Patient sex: M
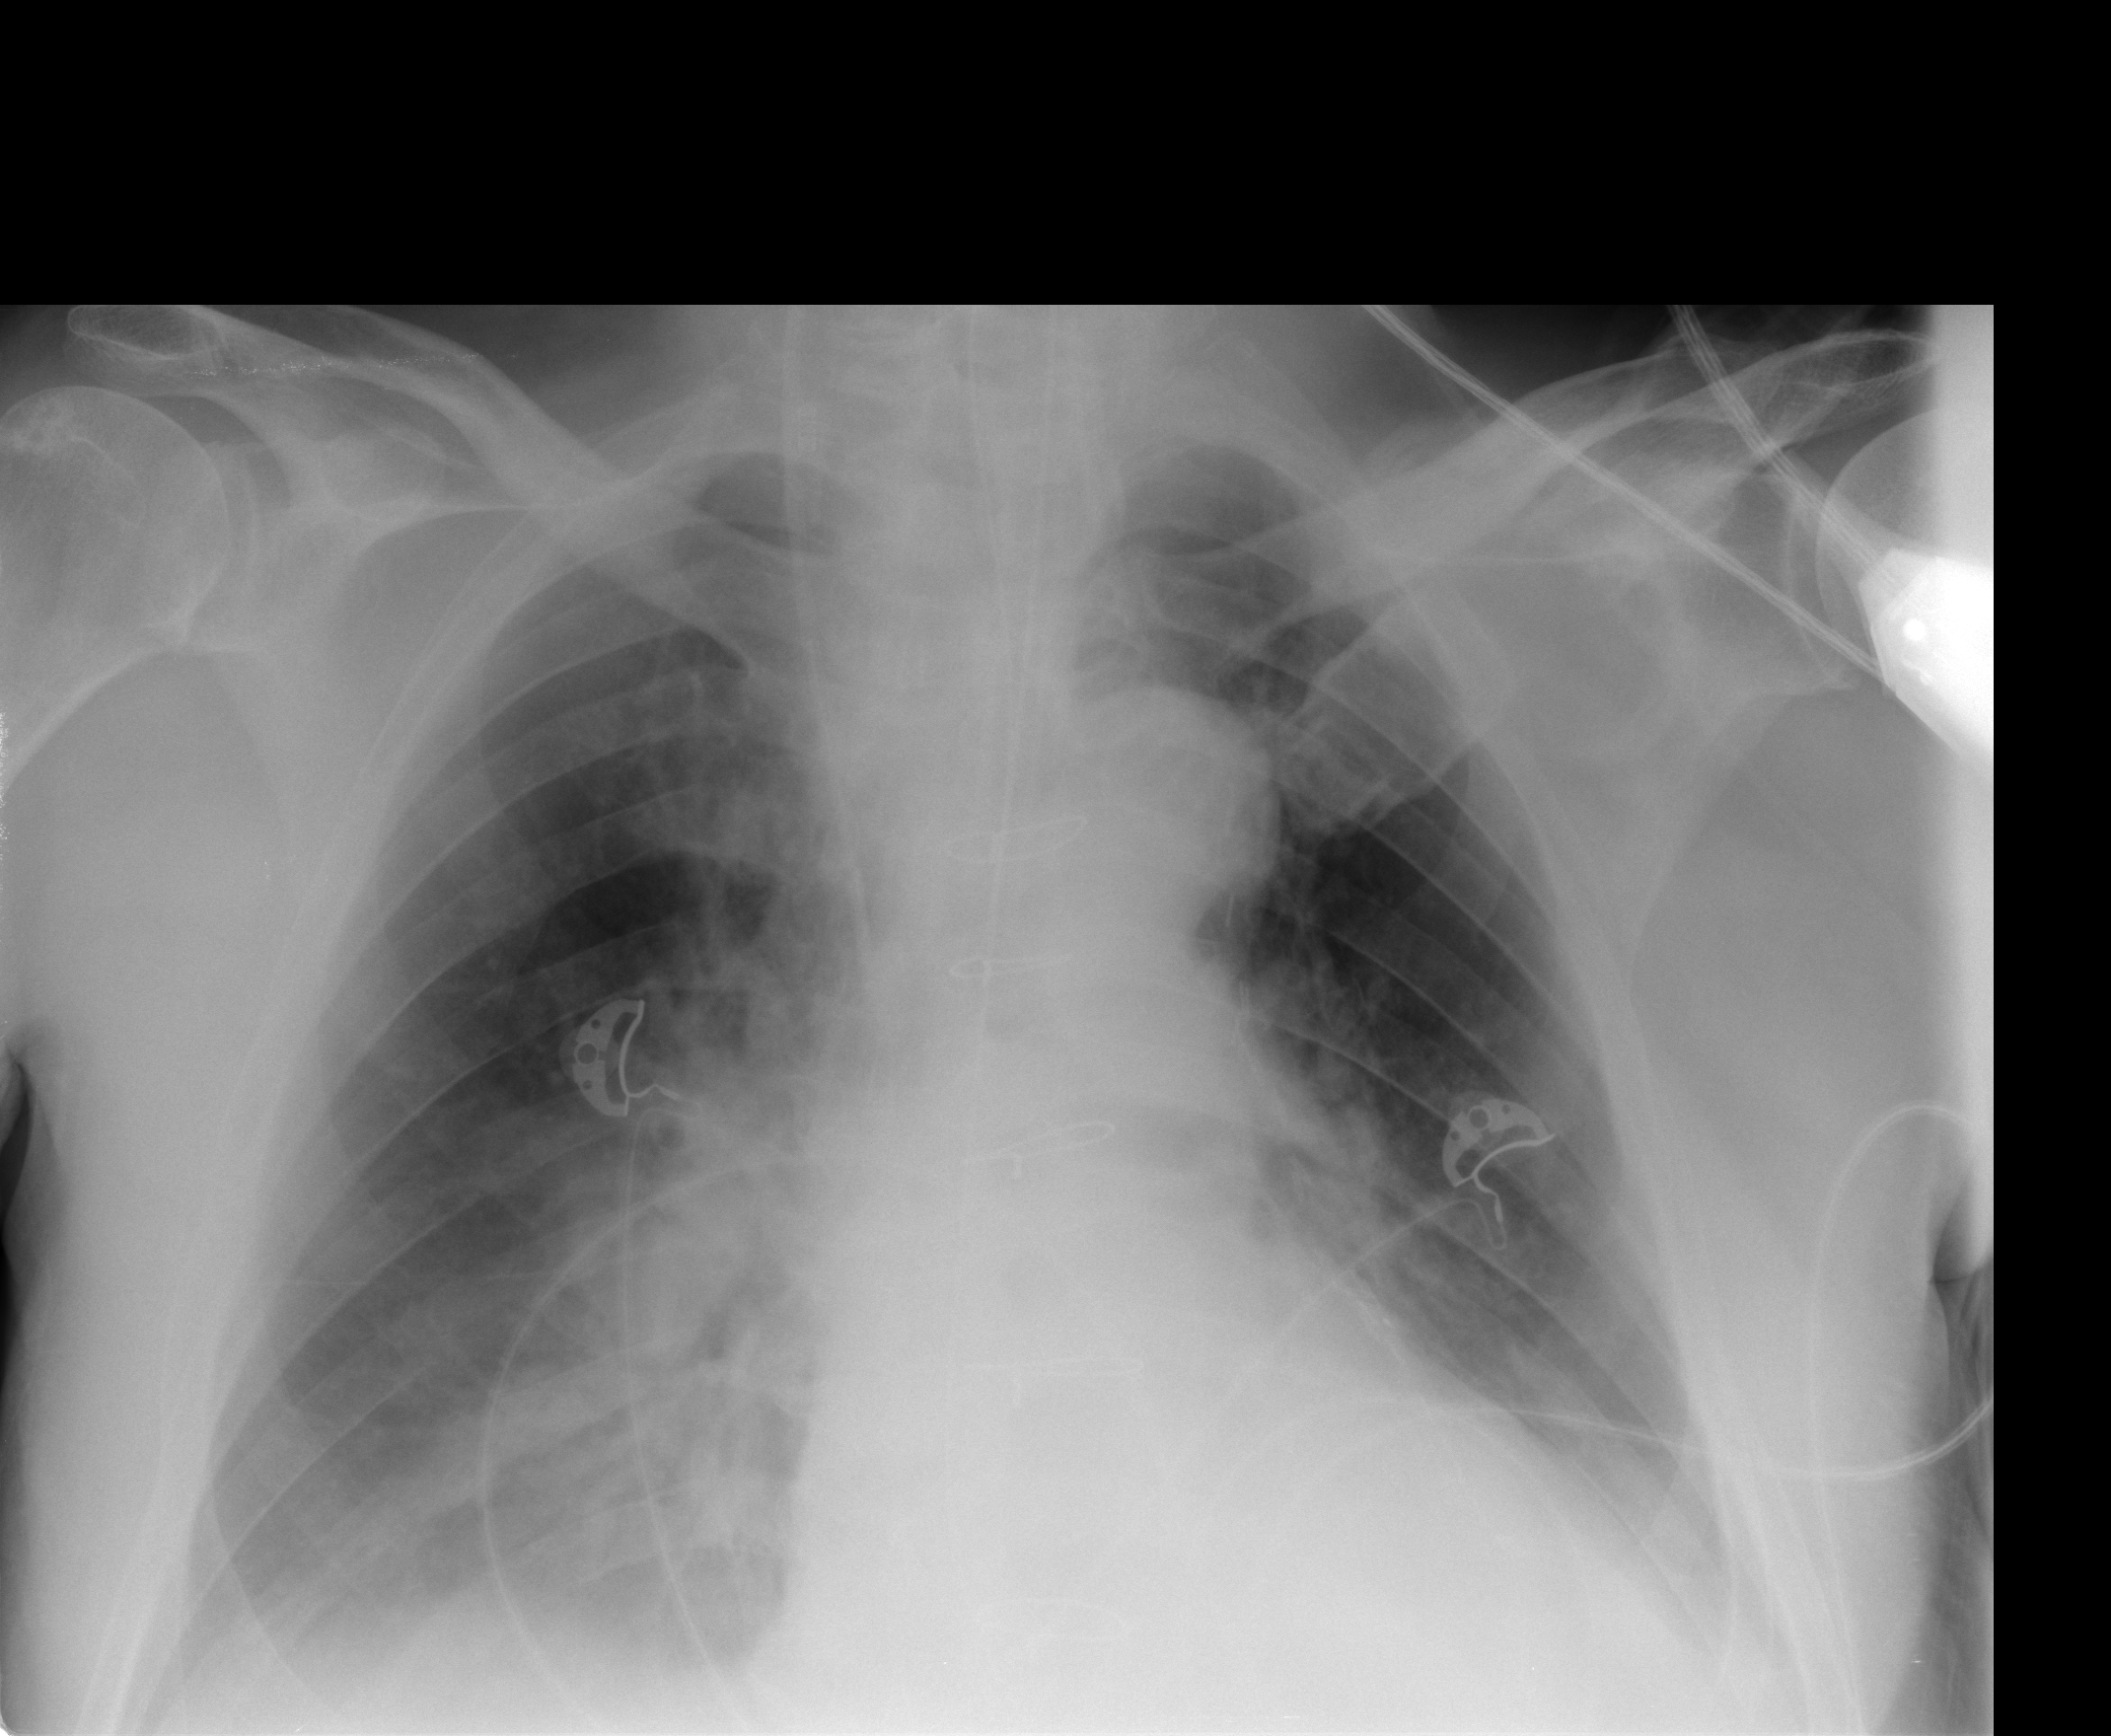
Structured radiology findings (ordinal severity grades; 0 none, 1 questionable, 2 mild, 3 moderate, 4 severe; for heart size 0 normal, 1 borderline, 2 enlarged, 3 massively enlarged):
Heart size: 2
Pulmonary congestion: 2
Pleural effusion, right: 0
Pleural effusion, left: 2
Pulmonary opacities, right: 2
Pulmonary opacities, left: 0
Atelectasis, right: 2
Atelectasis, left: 2